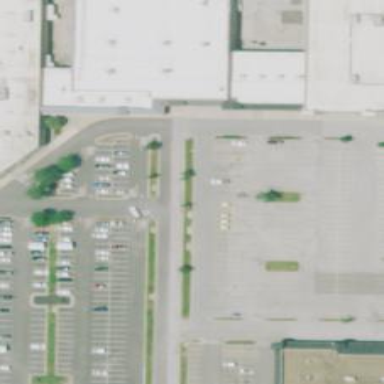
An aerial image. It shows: Parking space is available.